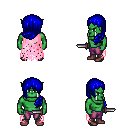
a pixel art fantasy rpg character, male body template, orc, green skin, pink tattered cape, magenta pants, blue left-swept hairstyle, maroon shoes, dagger, four views (front, back, left, right), 2x2 character sprite sheet, small pixel art, hard edges, no anti-aliasing